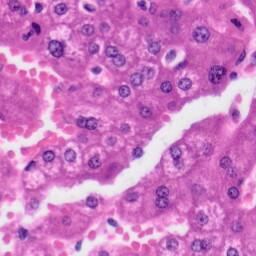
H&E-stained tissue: Liver